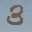
Label: 3